Field crop: maize
Growth stage: 2
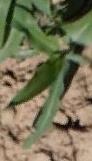
Species: maize